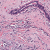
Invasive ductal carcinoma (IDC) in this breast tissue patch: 1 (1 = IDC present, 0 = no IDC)